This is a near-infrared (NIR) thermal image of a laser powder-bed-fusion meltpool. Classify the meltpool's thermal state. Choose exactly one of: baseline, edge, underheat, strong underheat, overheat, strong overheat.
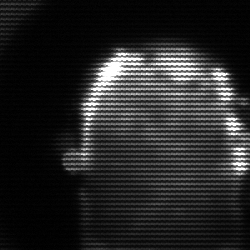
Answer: baseline